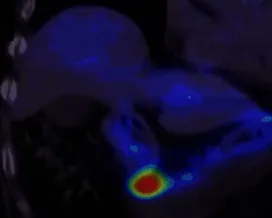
A-c Coronal PET-CT scan image of the stomach. A; Before cessation of MTX, increased FDG avidity was shown in the stomach wall.
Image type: radiology (pet)